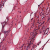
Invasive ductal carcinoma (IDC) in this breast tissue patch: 0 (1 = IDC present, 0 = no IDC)